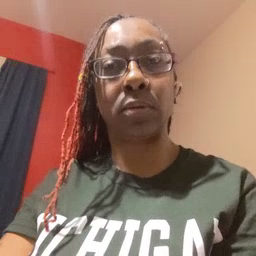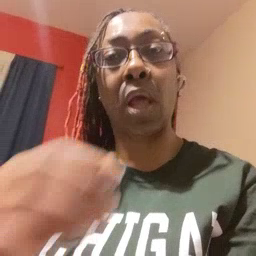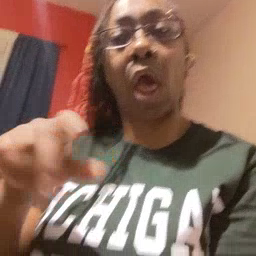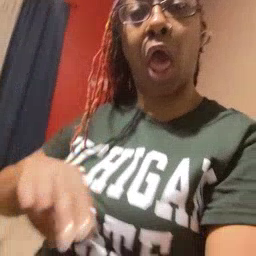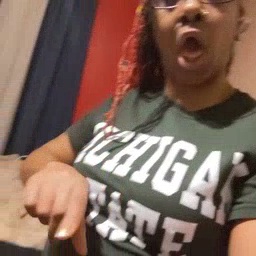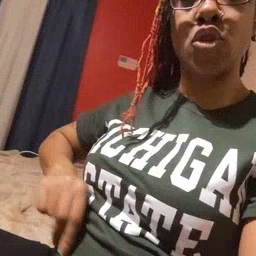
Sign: underwear